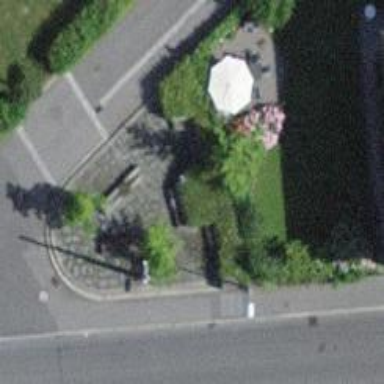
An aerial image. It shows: Bench.